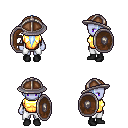
a pixel art fantasy rpg character, female body template, dark elf, purple skin, gold chest armor, white pants, white cyan ponytail hairstyle, chain helm, black shoes, shield, four views (front, back, left, right), 2x2 character sprite sheet, small pixel art, hard edges, no anti-aliasing